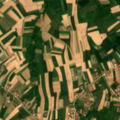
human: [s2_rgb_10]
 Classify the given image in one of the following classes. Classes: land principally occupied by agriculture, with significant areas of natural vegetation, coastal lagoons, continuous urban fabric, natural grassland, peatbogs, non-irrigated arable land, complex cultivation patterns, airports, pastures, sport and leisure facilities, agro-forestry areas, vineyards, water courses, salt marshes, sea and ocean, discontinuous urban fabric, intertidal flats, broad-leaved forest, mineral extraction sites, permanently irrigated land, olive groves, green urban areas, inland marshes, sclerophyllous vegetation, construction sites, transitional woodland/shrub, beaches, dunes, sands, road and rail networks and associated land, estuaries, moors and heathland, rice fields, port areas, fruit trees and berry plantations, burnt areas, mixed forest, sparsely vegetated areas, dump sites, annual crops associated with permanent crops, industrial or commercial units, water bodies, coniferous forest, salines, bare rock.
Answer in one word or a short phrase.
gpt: non-irrigated arable land, complex cultivation patterns, land principally occupied by agriculture, with significant areas of natural vegetation